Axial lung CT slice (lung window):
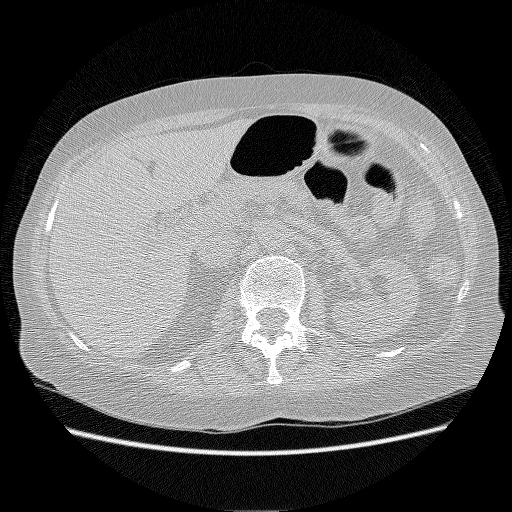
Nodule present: no